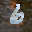
Label: 6